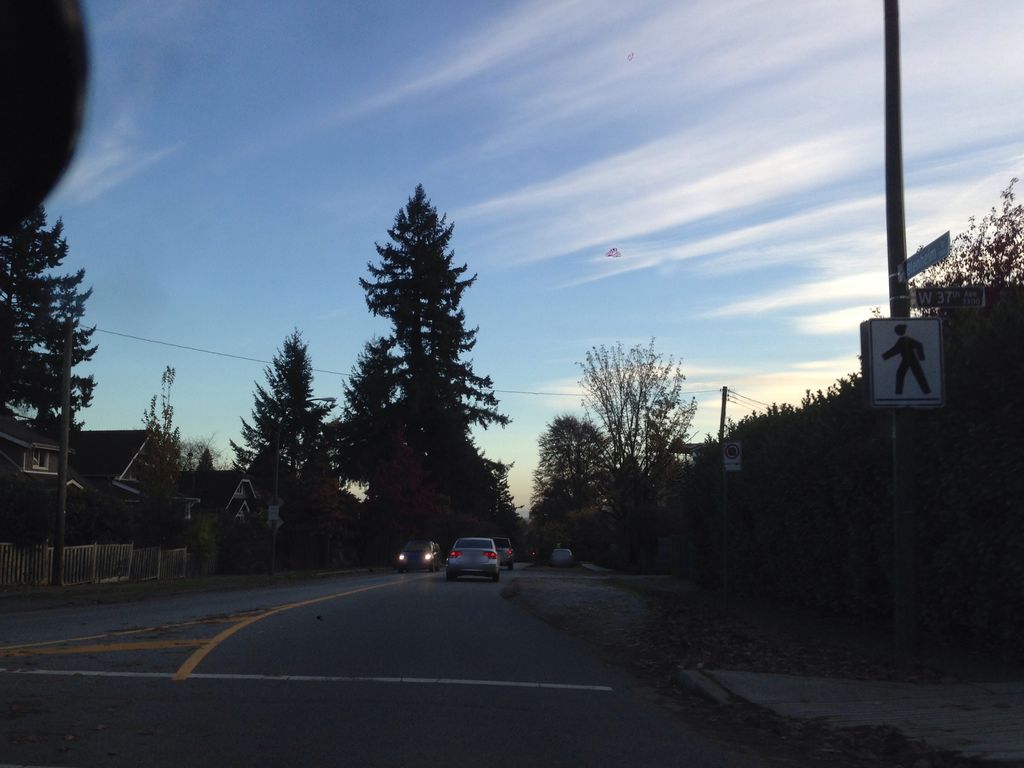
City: vancouver